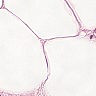
Metastatic tissue present: no